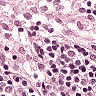
Metastatic tissue present: no